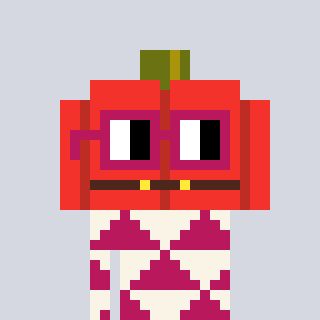
a pixel art character with square dark red glasses, a pumpkin-shaped head and a darkpink-colored body on a cool background